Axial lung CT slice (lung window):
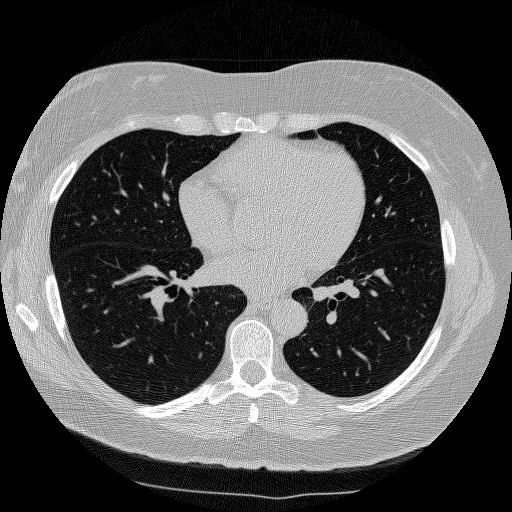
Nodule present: no